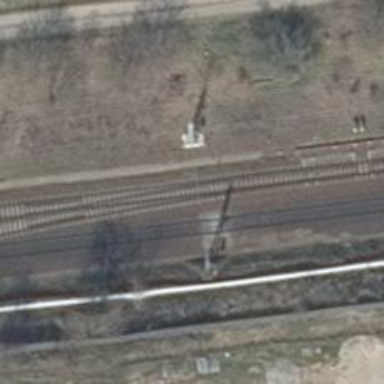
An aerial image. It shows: Railway milestone with catenary mast.